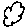
Label: cloud